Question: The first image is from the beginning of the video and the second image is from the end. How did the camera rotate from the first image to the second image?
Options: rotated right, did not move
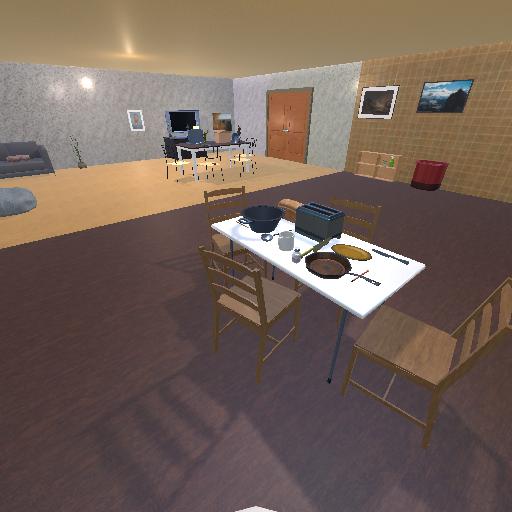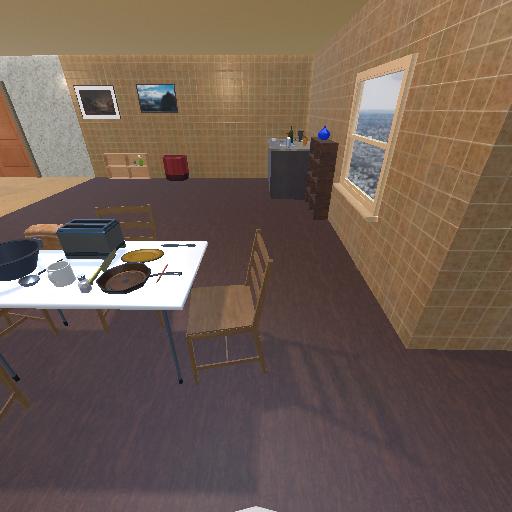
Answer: rotated right